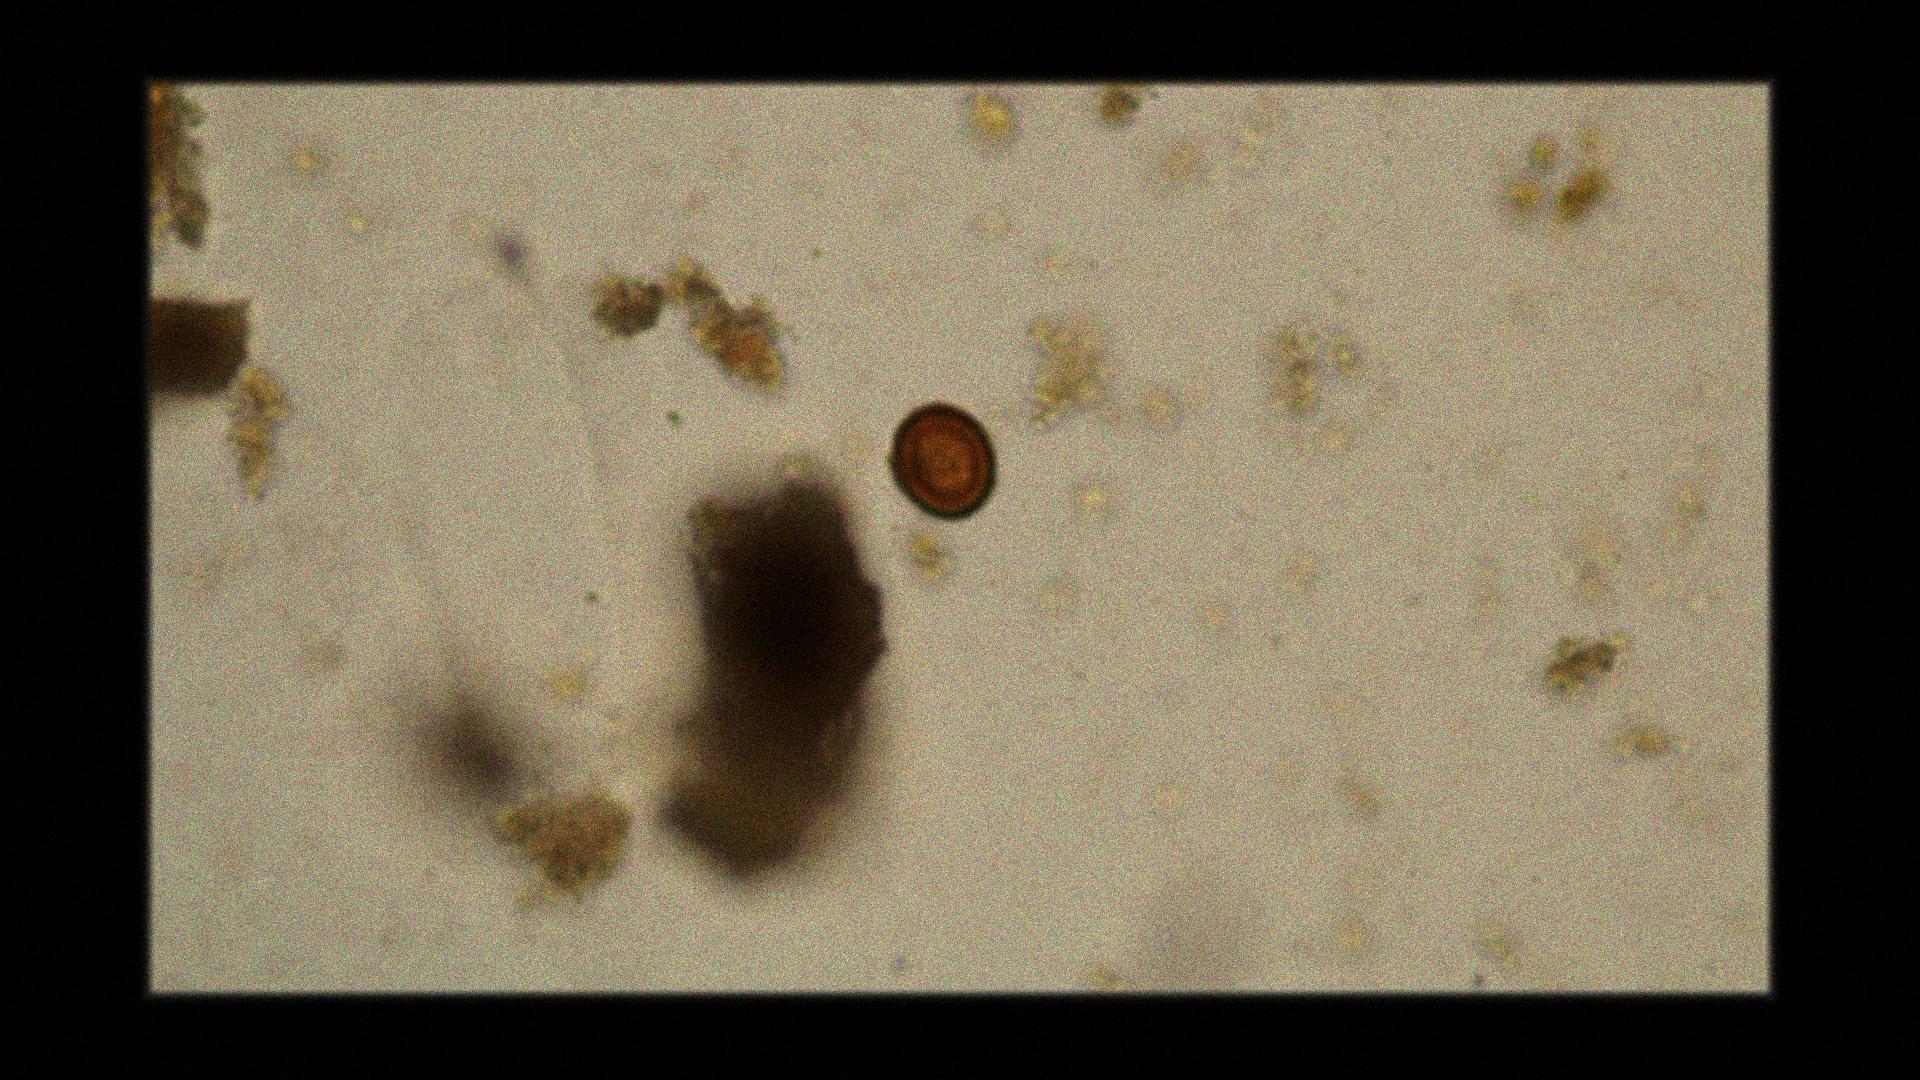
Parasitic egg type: Taenia spp. egg